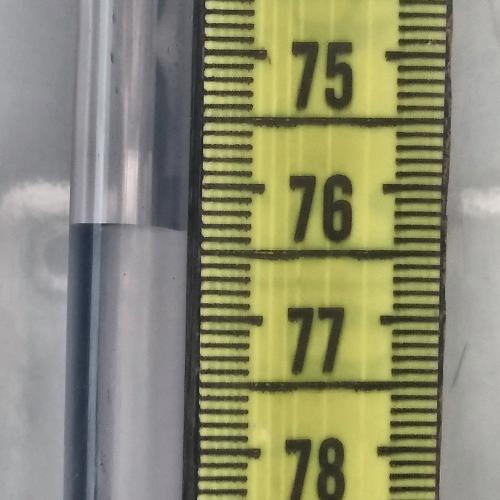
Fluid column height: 76.3 cm